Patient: sex M, age 94
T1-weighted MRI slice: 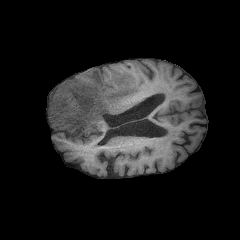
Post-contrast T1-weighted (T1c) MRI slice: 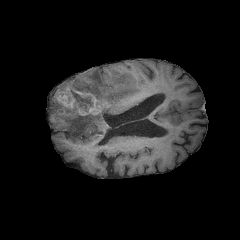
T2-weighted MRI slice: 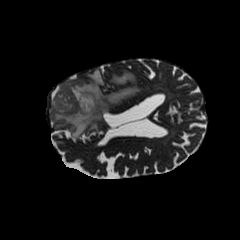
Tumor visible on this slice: yes
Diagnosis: Glioblastoma, IDH-wildtype
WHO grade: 4